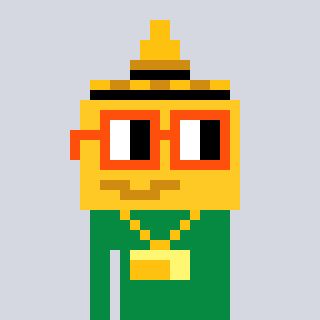
a pixel art character with square orange glasses, a mustard-shaped head and a green-colored body on a cool background